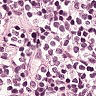
Metastatic tissue present: no